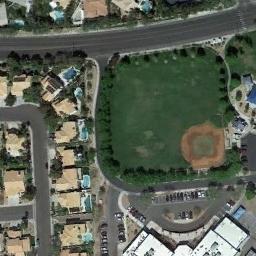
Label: baseball_diamond